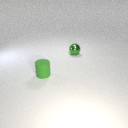
small green rubber cylinder in front of small green metal sphere